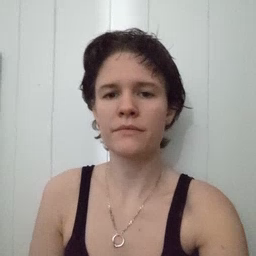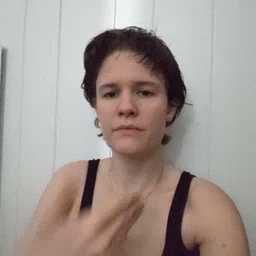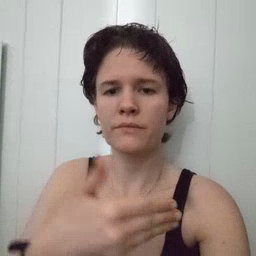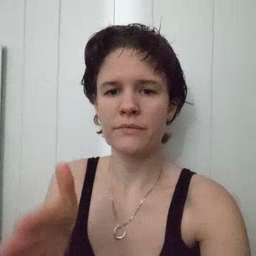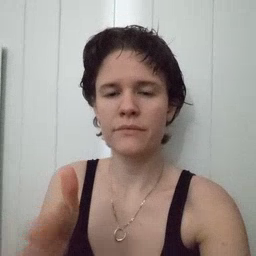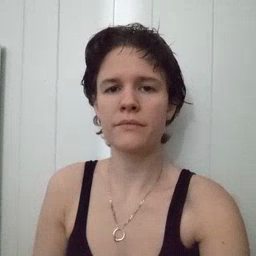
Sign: room